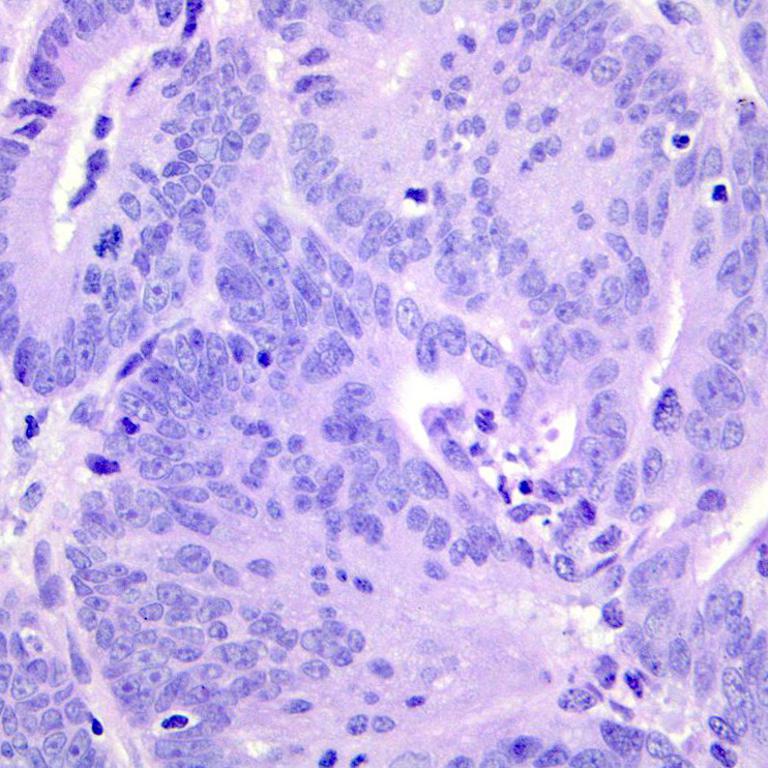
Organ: colon
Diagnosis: adenocarcinomas